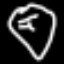
Label: diamond